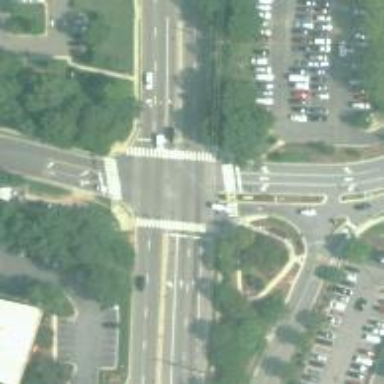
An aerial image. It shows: Footway that serves as traffic island.